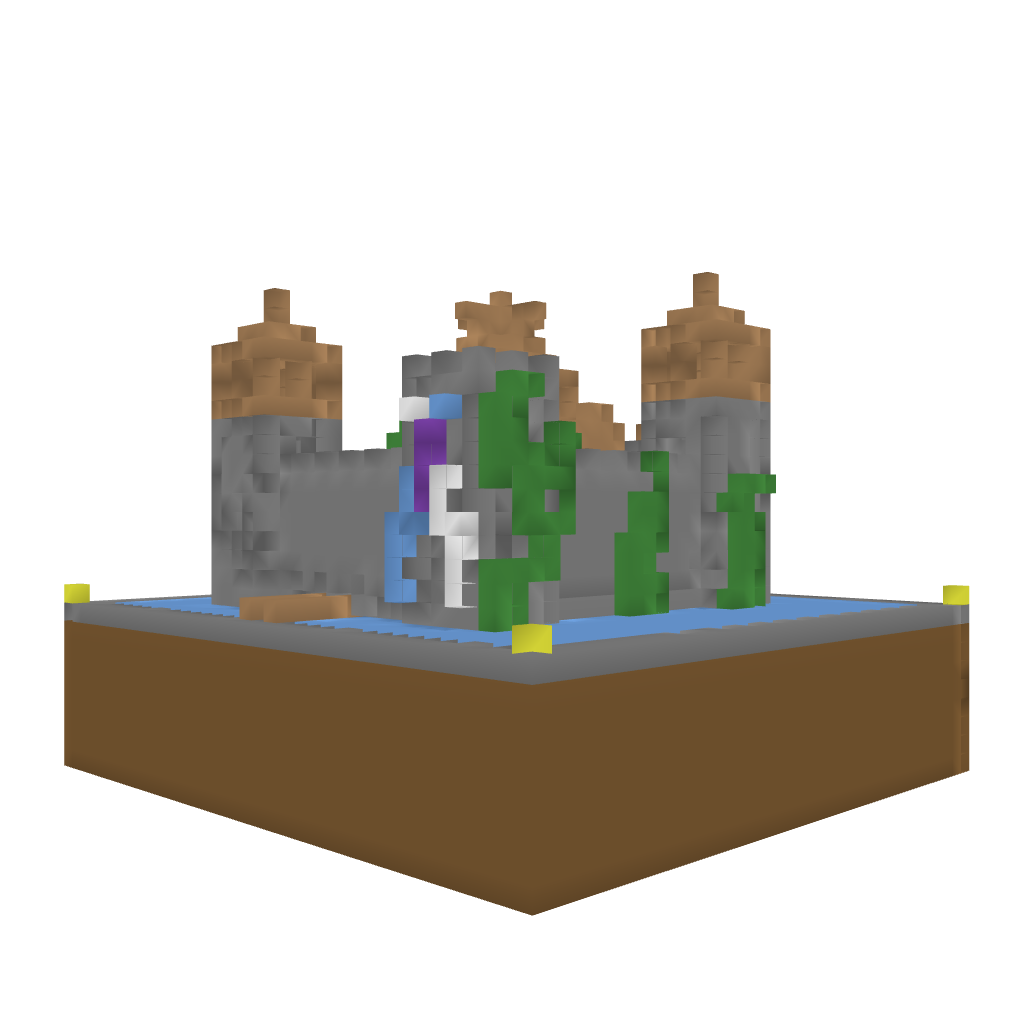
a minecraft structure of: Tiny Castle good quality a lot of earth